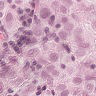
Metastatic tissue present: yes